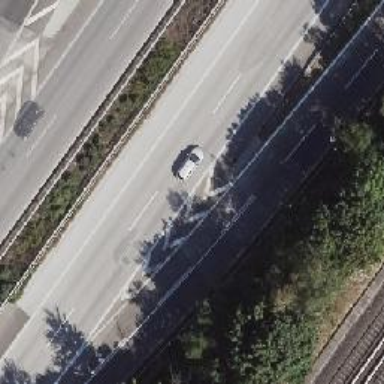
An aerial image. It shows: Motorway.